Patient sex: F
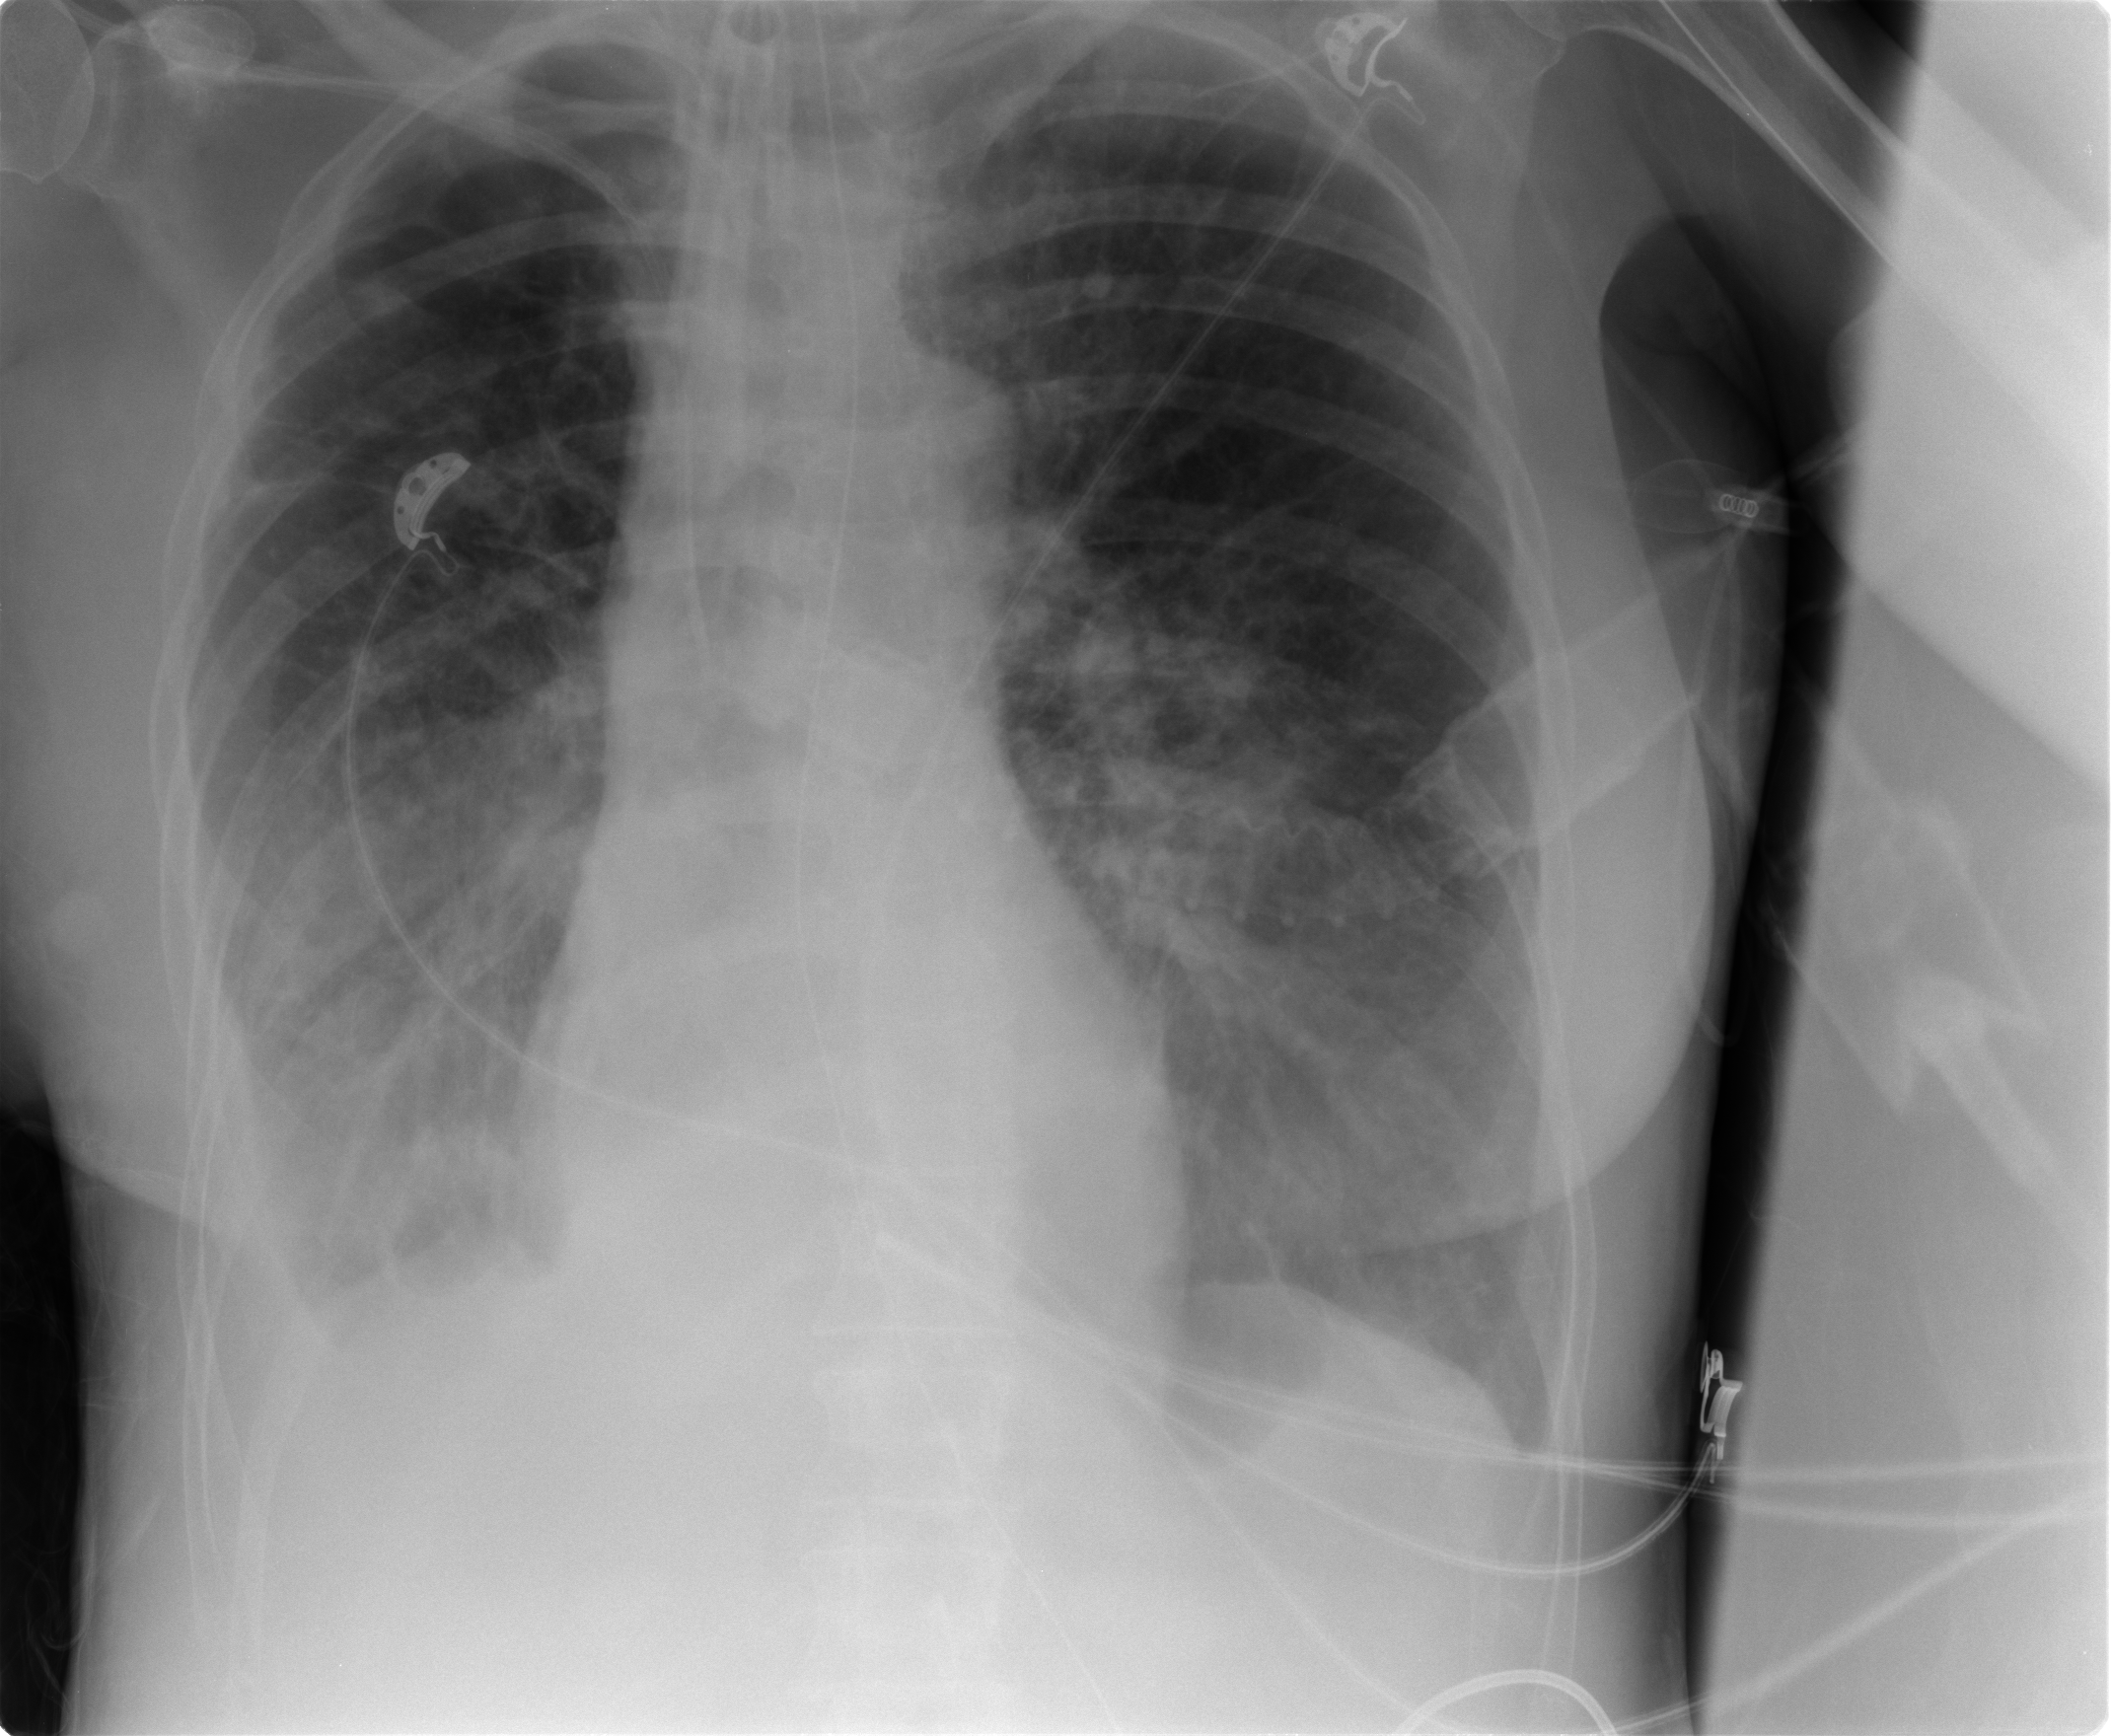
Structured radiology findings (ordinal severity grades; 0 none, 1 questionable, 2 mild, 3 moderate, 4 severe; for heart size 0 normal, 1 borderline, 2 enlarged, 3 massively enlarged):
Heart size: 0
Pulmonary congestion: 0
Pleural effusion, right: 2
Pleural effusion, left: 2
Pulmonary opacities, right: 0
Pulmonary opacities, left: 0
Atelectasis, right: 2
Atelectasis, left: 2